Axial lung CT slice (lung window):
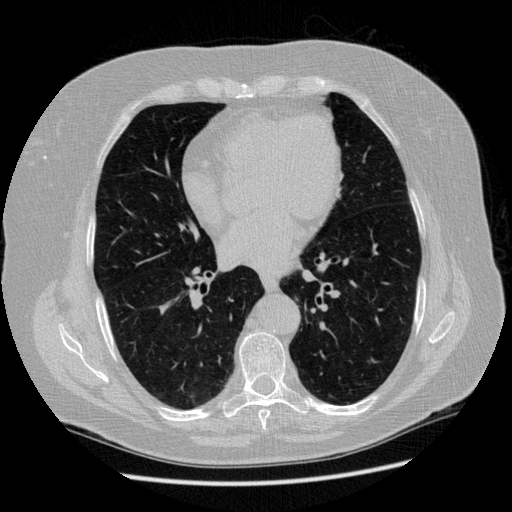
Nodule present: no